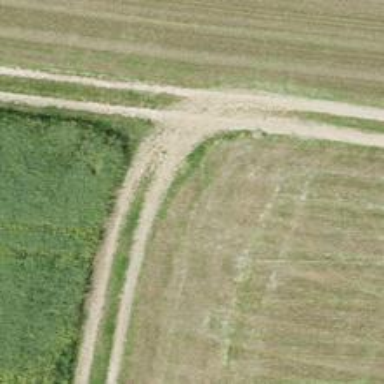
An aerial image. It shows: Track with ground surface of grade 4.